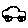
Label: car